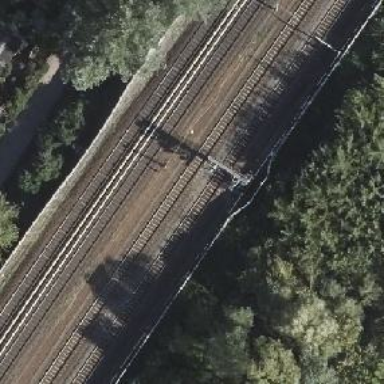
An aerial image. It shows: Railway signal.